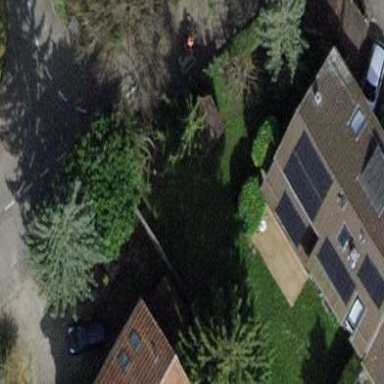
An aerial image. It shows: Garden surrounded by fence.